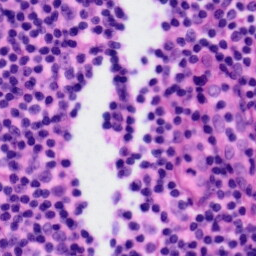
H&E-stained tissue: Tonsil